Field crop: tomato
Growth stage: 1
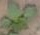
Species: solanum